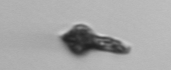
Label: Euglena